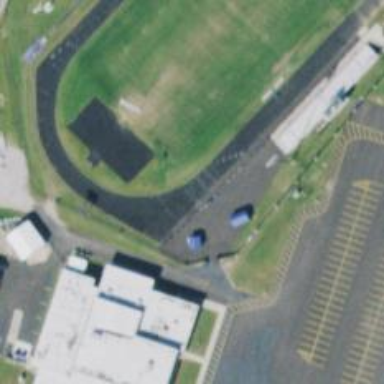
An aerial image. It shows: Athletics track located in leisure land area.